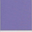
Piece: xx